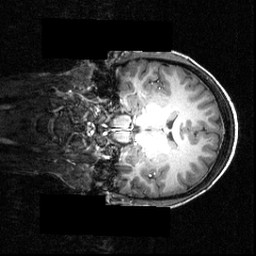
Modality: T1w
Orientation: coronal
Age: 17
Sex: female
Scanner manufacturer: siemens
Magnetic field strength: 3.951 T
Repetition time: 1.5 s
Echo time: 0.00335 s